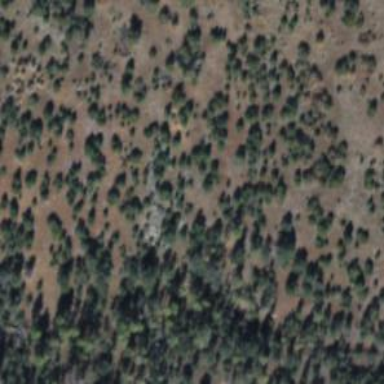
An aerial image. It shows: Patch of scrub vegetation.